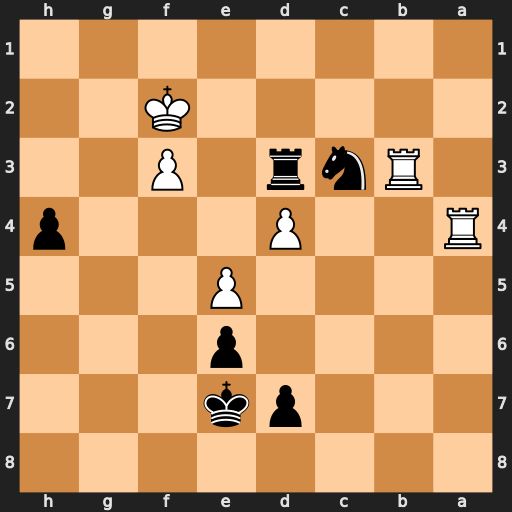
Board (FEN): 8/3pk3/4p3/4P3/R2P3p/1Rnr1P2/5K2/8
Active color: b
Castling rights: -
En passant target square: -
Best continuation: Nd1+ Ke1 Rxb3